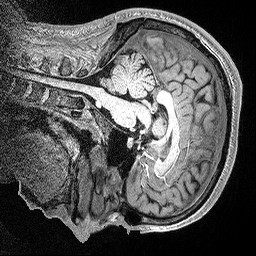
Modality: MP2RAGE
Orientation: sagittal
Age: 36
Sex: male
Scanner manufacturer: siemens
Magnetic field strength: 3 T
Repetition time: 5 s
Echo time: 0.00298 s